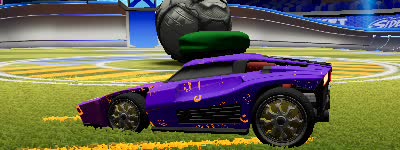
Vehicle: breakout